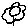
Label: flower